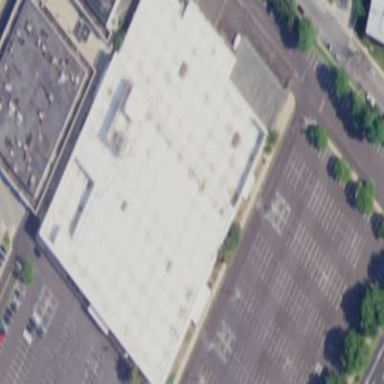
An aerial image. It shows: Department store building.